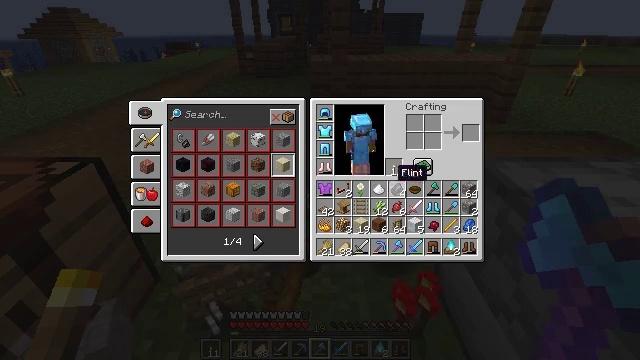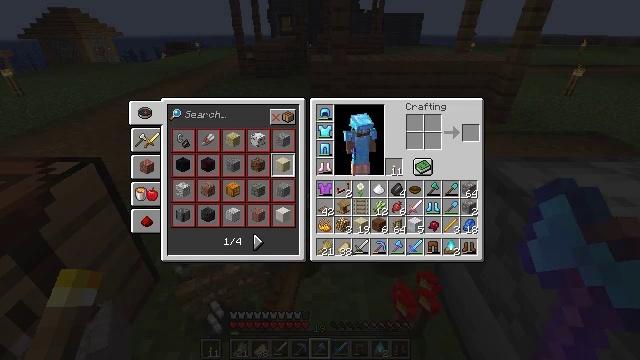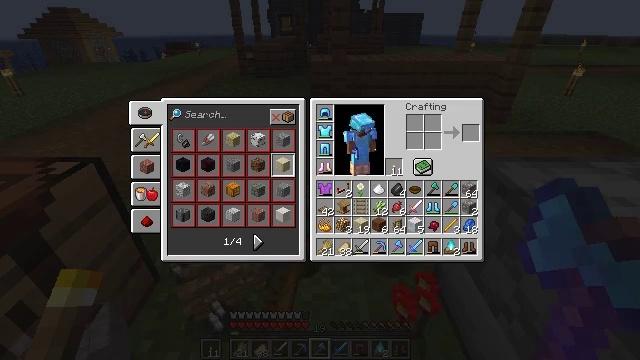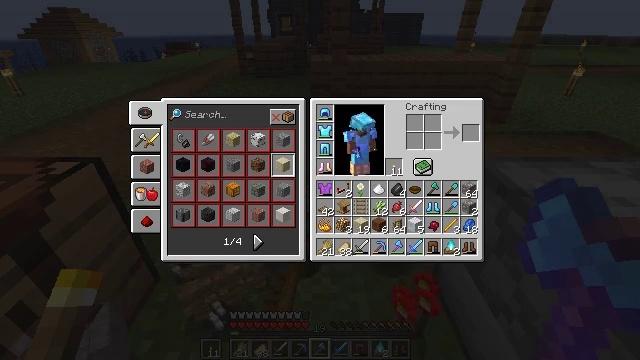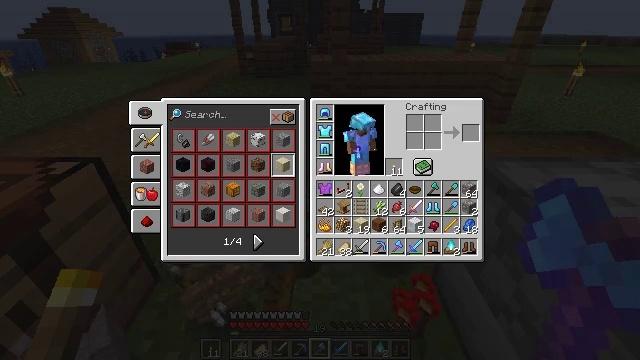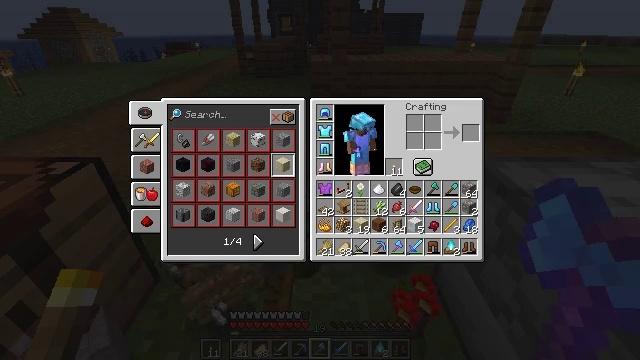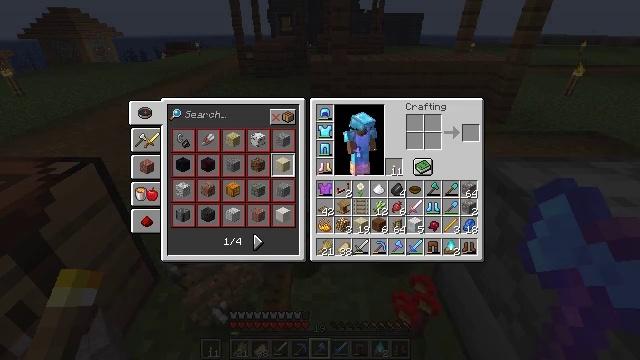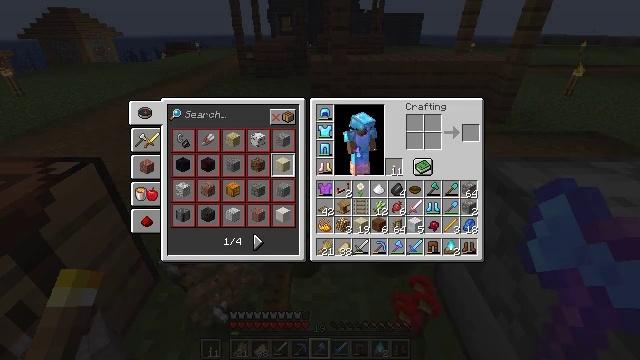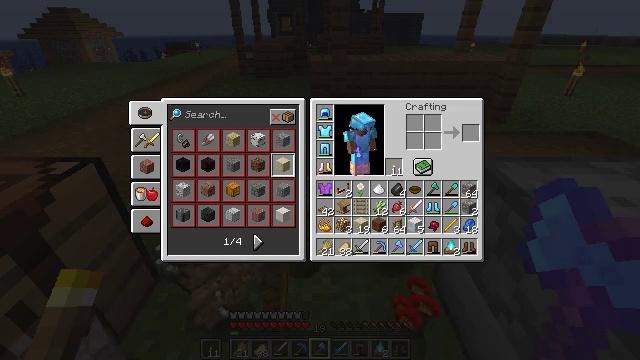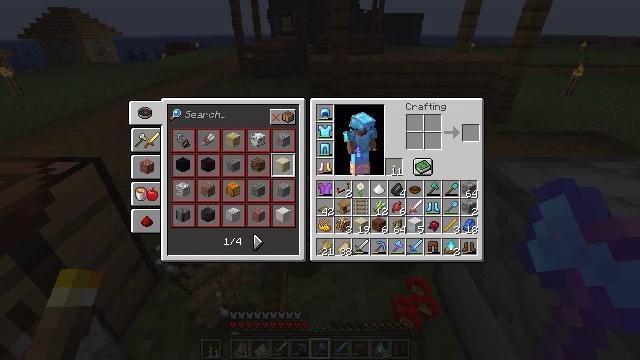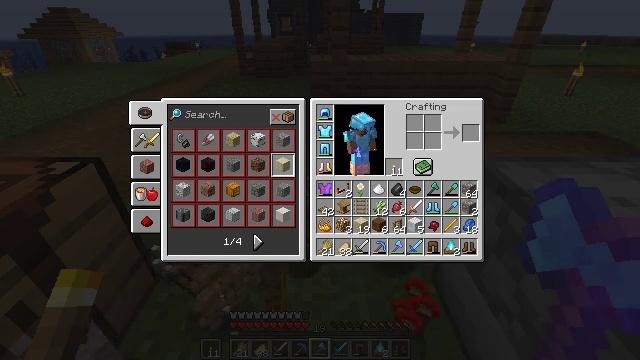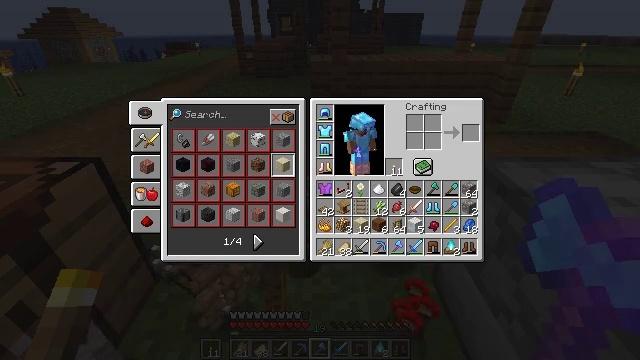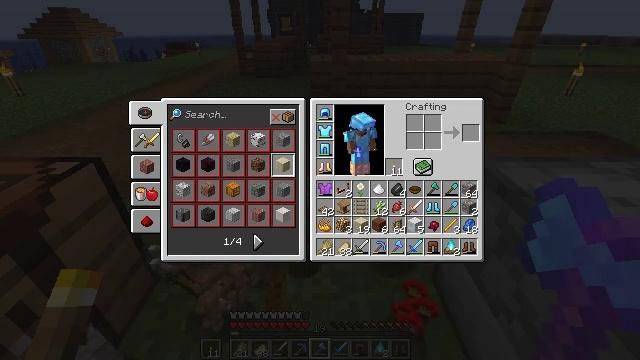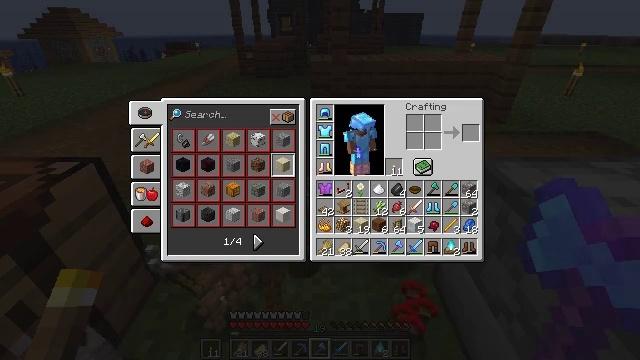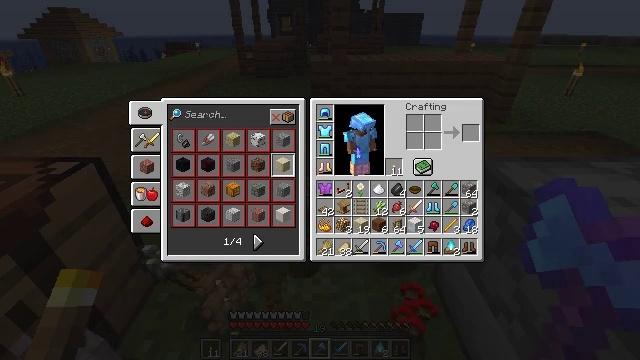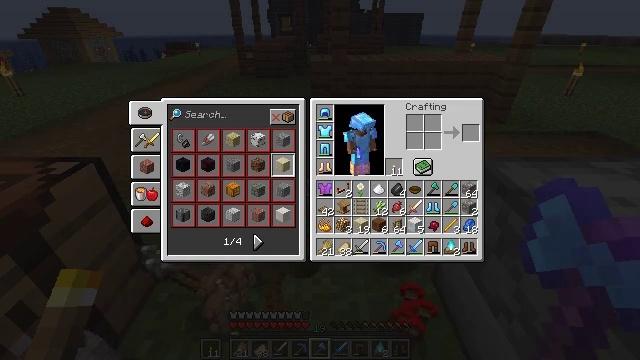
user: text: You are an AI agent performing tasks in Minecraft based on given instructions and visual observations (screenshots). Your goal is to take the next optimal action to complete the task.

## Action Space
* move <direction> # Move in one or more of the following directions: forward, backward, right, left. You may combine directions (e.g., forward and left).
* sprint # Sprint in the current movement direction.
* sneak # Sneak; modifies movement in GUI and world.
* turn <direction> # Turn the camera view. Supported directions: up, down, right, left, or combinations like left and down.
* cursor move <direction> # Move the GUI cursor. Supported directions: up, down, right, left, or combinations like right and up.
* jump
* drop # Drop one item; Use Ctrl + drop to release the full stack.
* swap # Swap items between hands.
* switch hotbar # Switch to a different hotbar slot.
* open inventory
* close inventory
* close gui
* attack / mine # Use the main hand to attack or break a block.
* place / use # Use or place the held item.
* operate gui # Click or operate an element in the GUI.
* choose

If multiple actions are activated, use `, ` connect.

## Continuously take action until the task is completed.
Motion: motion action
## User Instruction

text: Drop a golden sword.
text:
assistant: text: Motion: cursor move right
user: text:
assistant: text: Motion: cursor move right
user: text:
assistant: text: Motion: cursor move right
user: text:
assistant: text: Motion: no_op
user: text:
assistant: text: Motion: no_op
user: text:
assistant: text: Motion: no_op
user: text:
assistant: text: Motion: no_op
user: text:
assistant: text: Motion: no_op
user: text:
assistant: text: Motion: no_op
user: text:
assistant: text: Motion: no_op
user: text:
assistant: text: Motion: no_op
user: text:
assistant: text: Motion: no_op
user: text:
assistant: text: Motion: no_op
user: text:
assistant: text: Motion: no_op
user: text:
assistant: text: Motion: no_op
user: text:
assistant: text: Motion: no_op
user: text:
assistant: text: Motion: no_op
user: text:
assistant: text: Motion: cursor move left
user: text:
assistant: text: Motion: cursor move left and down
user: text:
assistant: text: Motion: cursor move left and down
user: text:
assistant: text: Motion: no_op
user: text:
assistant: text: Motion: no_op
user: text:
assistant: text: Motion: no_op
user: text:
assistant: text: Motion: no_op
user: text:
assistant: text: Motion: no_op
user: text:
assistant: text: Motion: no_op
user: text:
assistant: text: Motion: no_op
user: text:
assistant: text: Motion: no_op
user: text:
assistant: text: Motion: no_op
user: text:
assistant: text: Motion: no_op